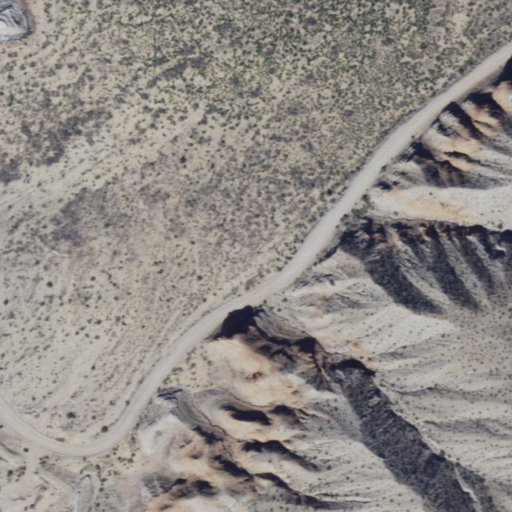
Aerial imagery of valley in Arizona named Grand Canyon containing shrub, herbaceous wetlands, and woody wetlands